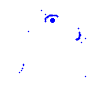
Particle: pion